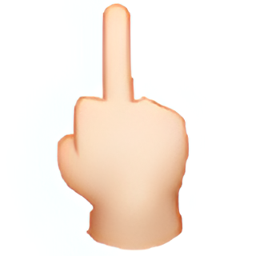
Name: reversed hand with middle finger extended
Emoji: 🖕🏻
Group: People & Body
Sub-group: hand-single-finger